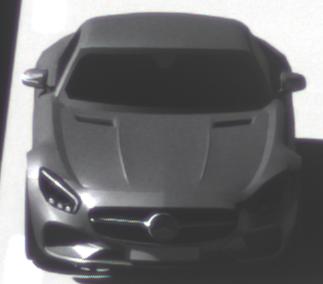
Make: Mercedes-Benz
Model: AMG GT Coupé
Detailed model: AMG GT (190) Coupé
Model produced from: 2014/10
Model produced until: 2017/01
Doors: 2
Color: gray
Road condition: dry road
Daytime: midday
Contrast: high contrast